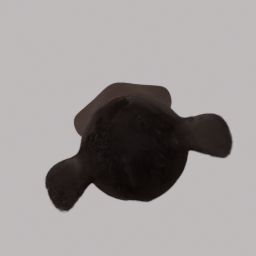
Label: animals